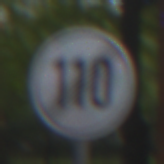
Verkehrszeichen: EndeGeschwindigkeit110
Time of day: MorningAfternoon
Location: Outdoor (Urban)
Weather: Overcast
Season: NotSpecified
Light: Natural